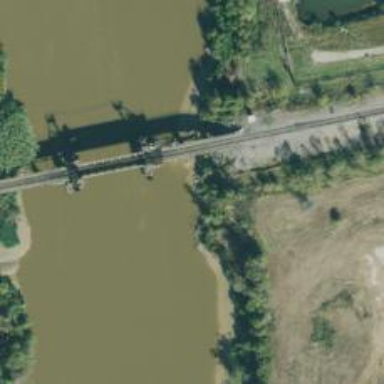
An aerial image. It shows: Lift bridge for railways.